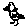
Label: bird